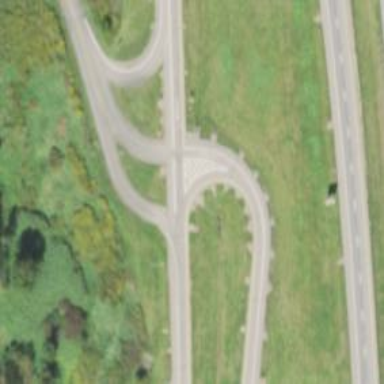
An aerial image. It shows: Asphalt motorway link.